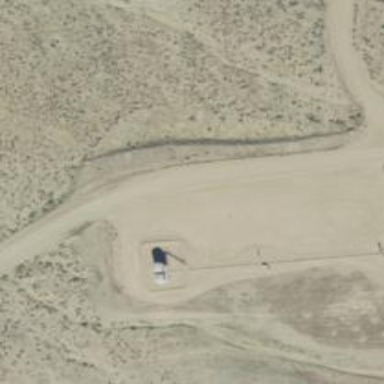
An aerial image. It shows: Petroleum well that is man-made.